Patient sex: F
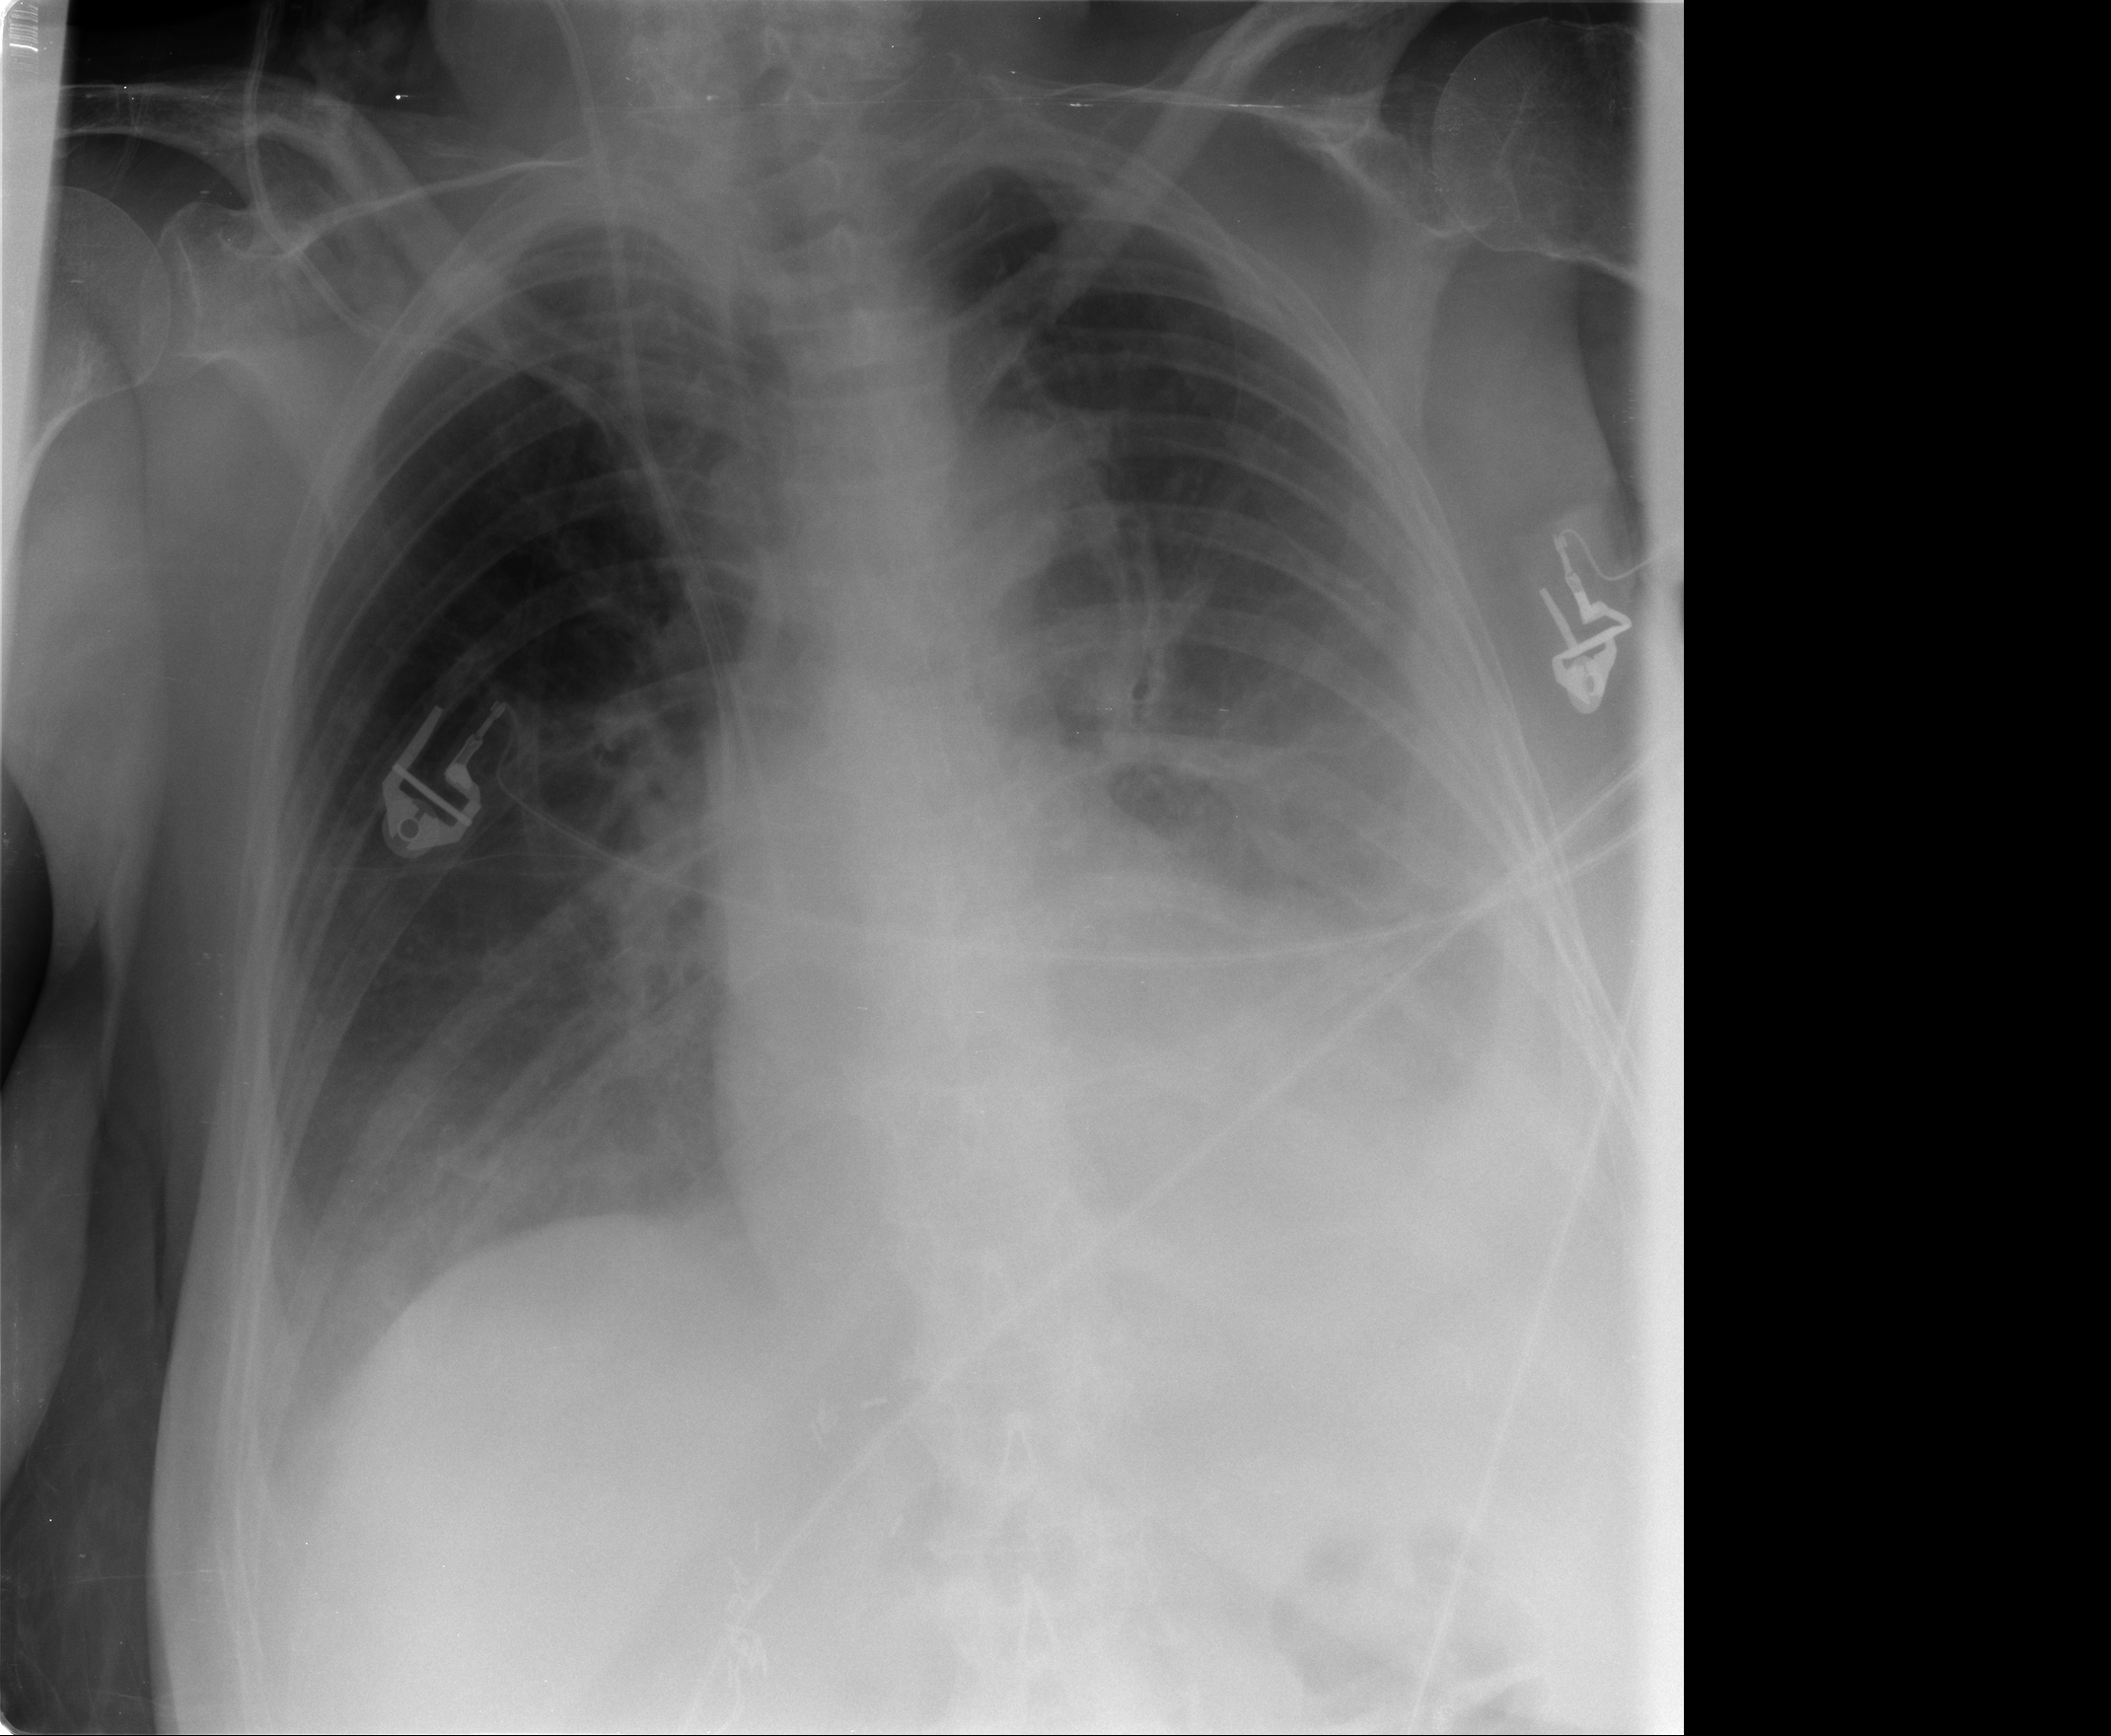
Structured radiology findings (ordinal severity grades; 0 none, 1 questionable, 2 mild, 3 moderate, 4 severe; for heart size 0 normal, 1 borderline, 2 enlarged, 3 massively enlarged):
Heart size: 1
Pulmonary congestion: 1
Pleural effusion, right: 1
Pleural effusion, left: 3
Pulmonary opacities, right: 0
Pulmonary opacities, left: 0
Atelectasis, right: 2
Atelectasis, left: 2